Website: home-depot
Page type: delivery-shipping
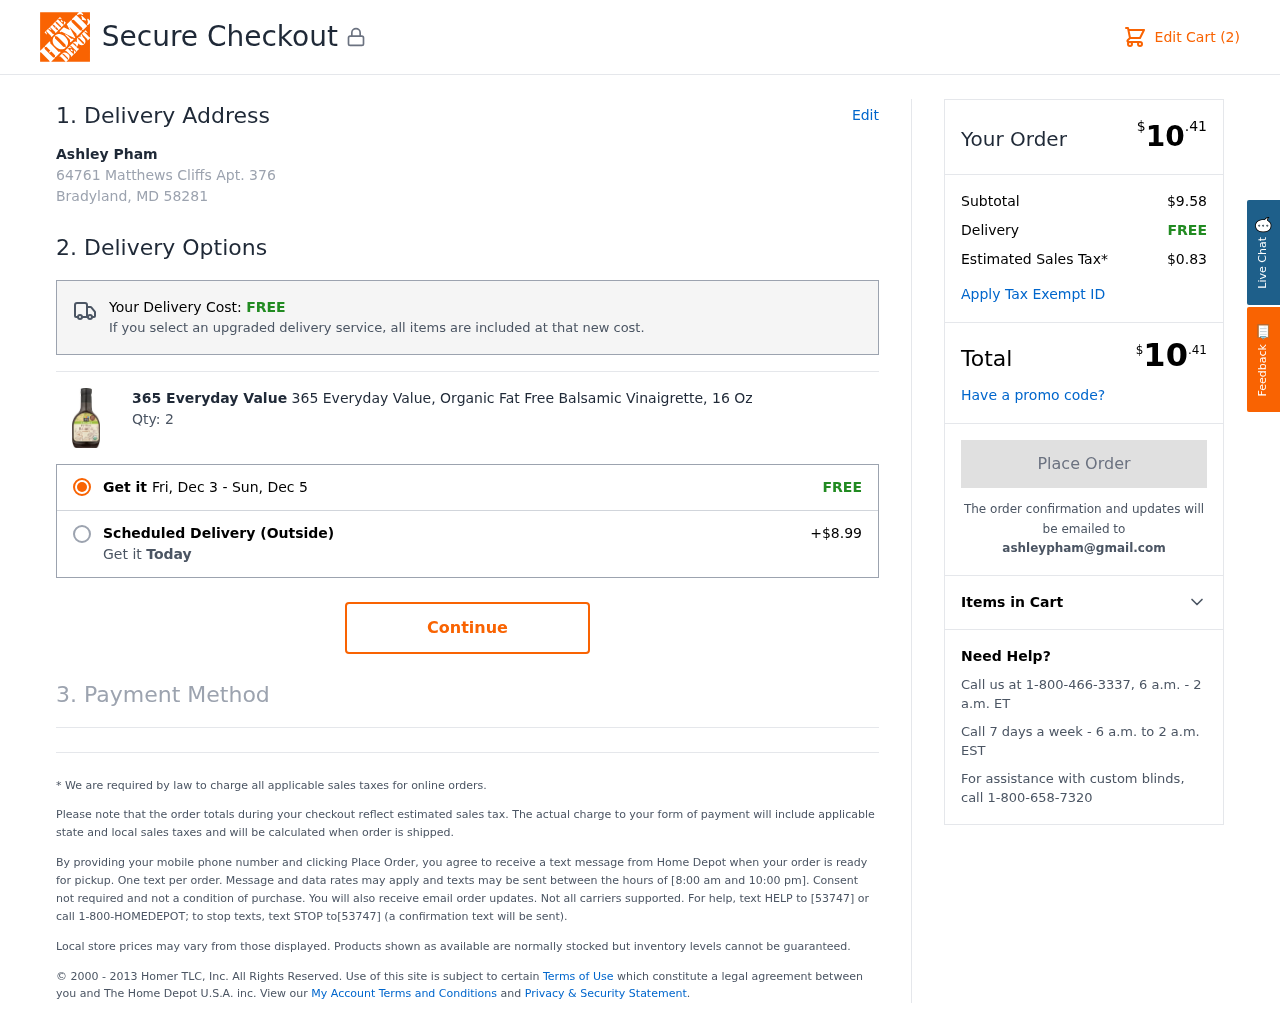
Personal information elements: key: PII_CITY_STATE_ZIP
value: Bradyland, MD 58281
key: PII_EMAIL
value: ashleypham@gmail.com
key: PII_FULLNAME
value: Ashley Pham
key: PII_STREET
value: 64761 Matthews Cliffs Apt. 376
Product elements: key: PRODUCT1_BRAND
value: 365 Everyday Value
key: PRODUCT1_NAME
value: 365 Everyday Value, Organic Fat Free Balsamic Vinaigrette, 16 Oz
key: PRODUCT1_QUANTITY
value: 2
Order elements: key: ORDER_NUM_ITEMS
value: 2
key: ORDER_DELIVERY_DATE_START
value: Fri, Dec 3
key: ORDER_DELIVERY_DATE
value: Sun, Dec 5
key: ORDER_TOTAL
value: $10.41
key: ORDER_SUBTOTAL
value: $9.58
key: ORDER_SHIPPING_COST
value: FREE
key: ORDER_TAX
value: $0.83
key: ORDER_TOTAL2
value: $10.41